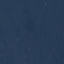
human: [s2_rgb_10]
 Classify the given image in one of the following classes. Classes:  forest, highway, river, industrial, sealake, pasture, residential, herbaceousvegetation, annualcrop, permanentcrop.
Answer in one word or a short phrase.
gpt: SeaLake